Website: bh-photo
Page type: cross-sells
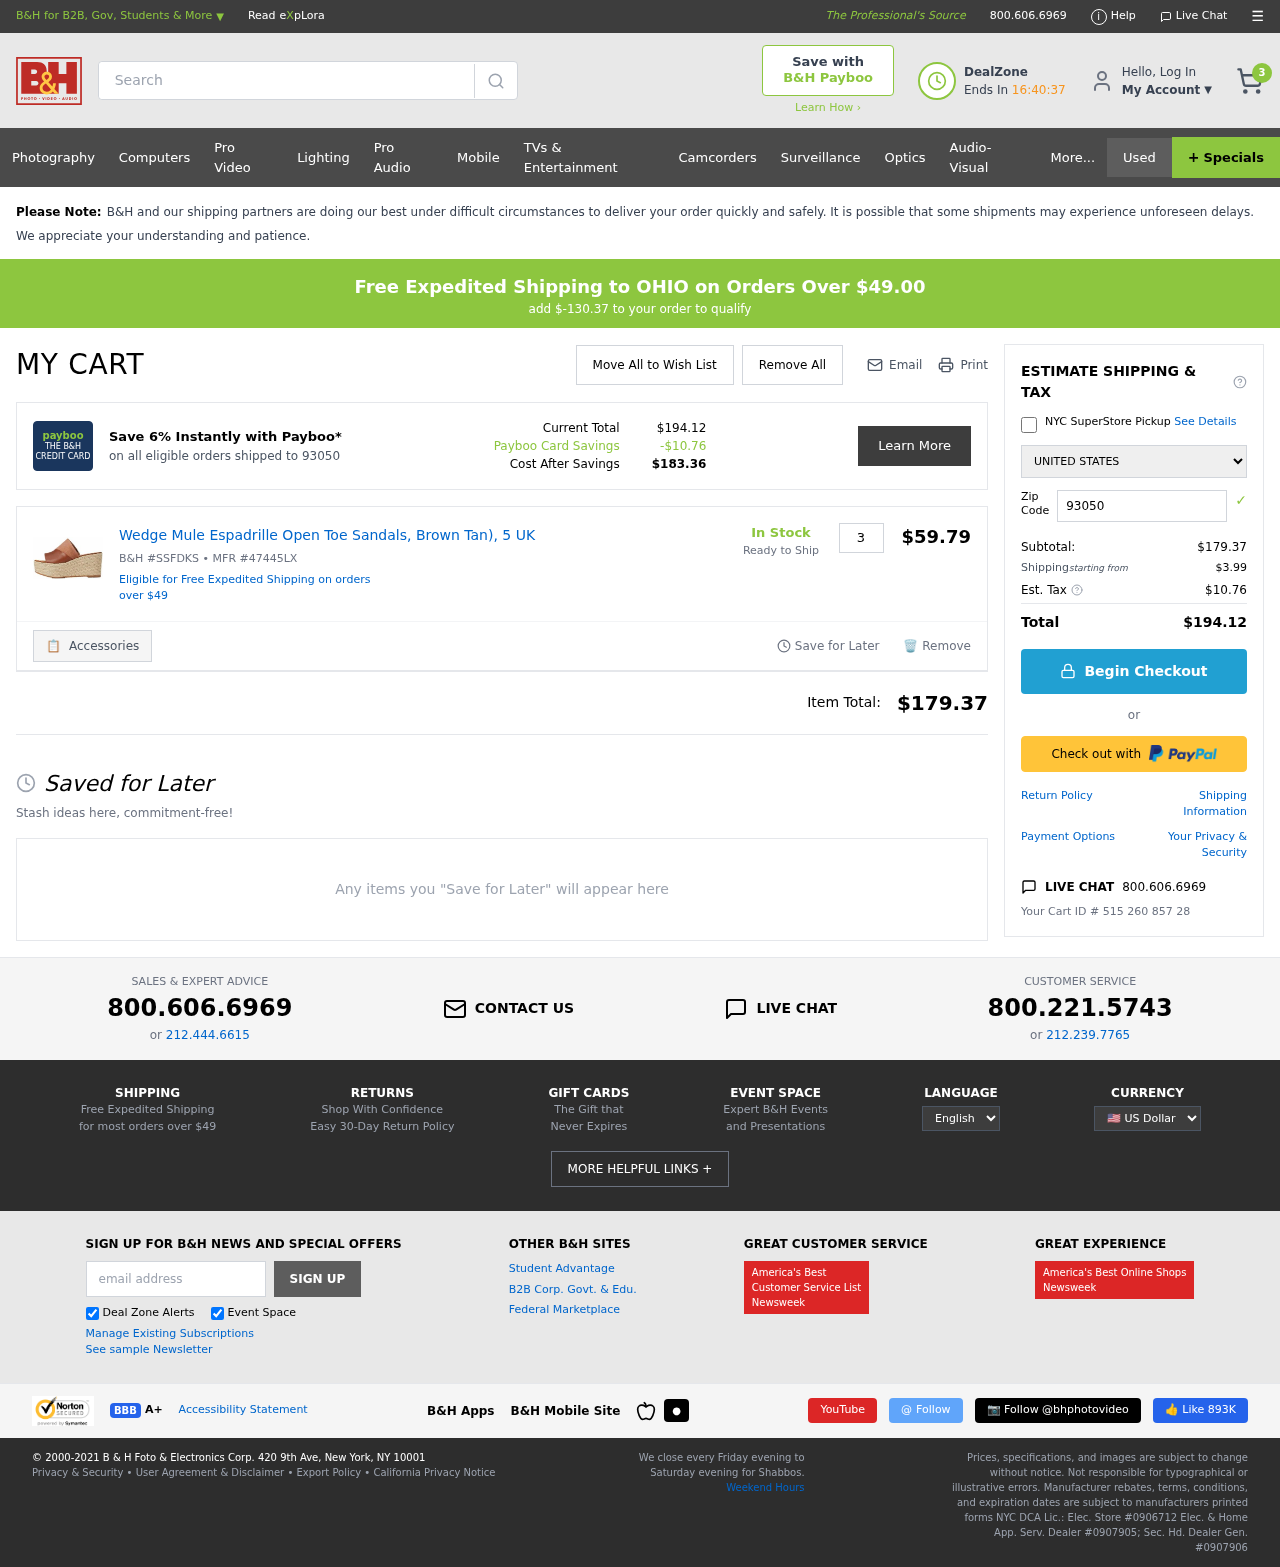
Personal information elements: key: PII_COUNTRY
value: United States
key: PII_POSTCODE
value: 93050
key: PII_STATE
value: OHIO
Product elements: key: PRODUCT1_NAME
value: Wedge Mule Espadrille Open Toe Sandals, Brown Tan), 5 UK
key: PRODUCT1_PRICE
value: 59.79
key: PRODUCT1_QUANTITY
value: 3
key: PRODUCT1_SKU
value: B&H #SSFDKS
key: PRODUCT1_MFR
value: MFR #47445LX
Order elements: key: ORDER_NUM_ITEMS
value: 3
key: SHIPPING_THRESHOLD_REMAINING
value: $-130.37
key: ORDER_TOTAL
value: $194.12
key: ORDER_SUBTOTAL
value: $179.37
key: ORDER_SHIPPING_COST
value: $3.99
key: ORDER_TAX
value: $10.76
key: ORDER_ID
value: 515 260 857 28
Search elements: key: HEADER_SEARCH
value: Search
Other elements: key: PAYBOO_SAVINGS
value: -$10.76
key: COST_AFTER_SAVINGS
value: $183.36